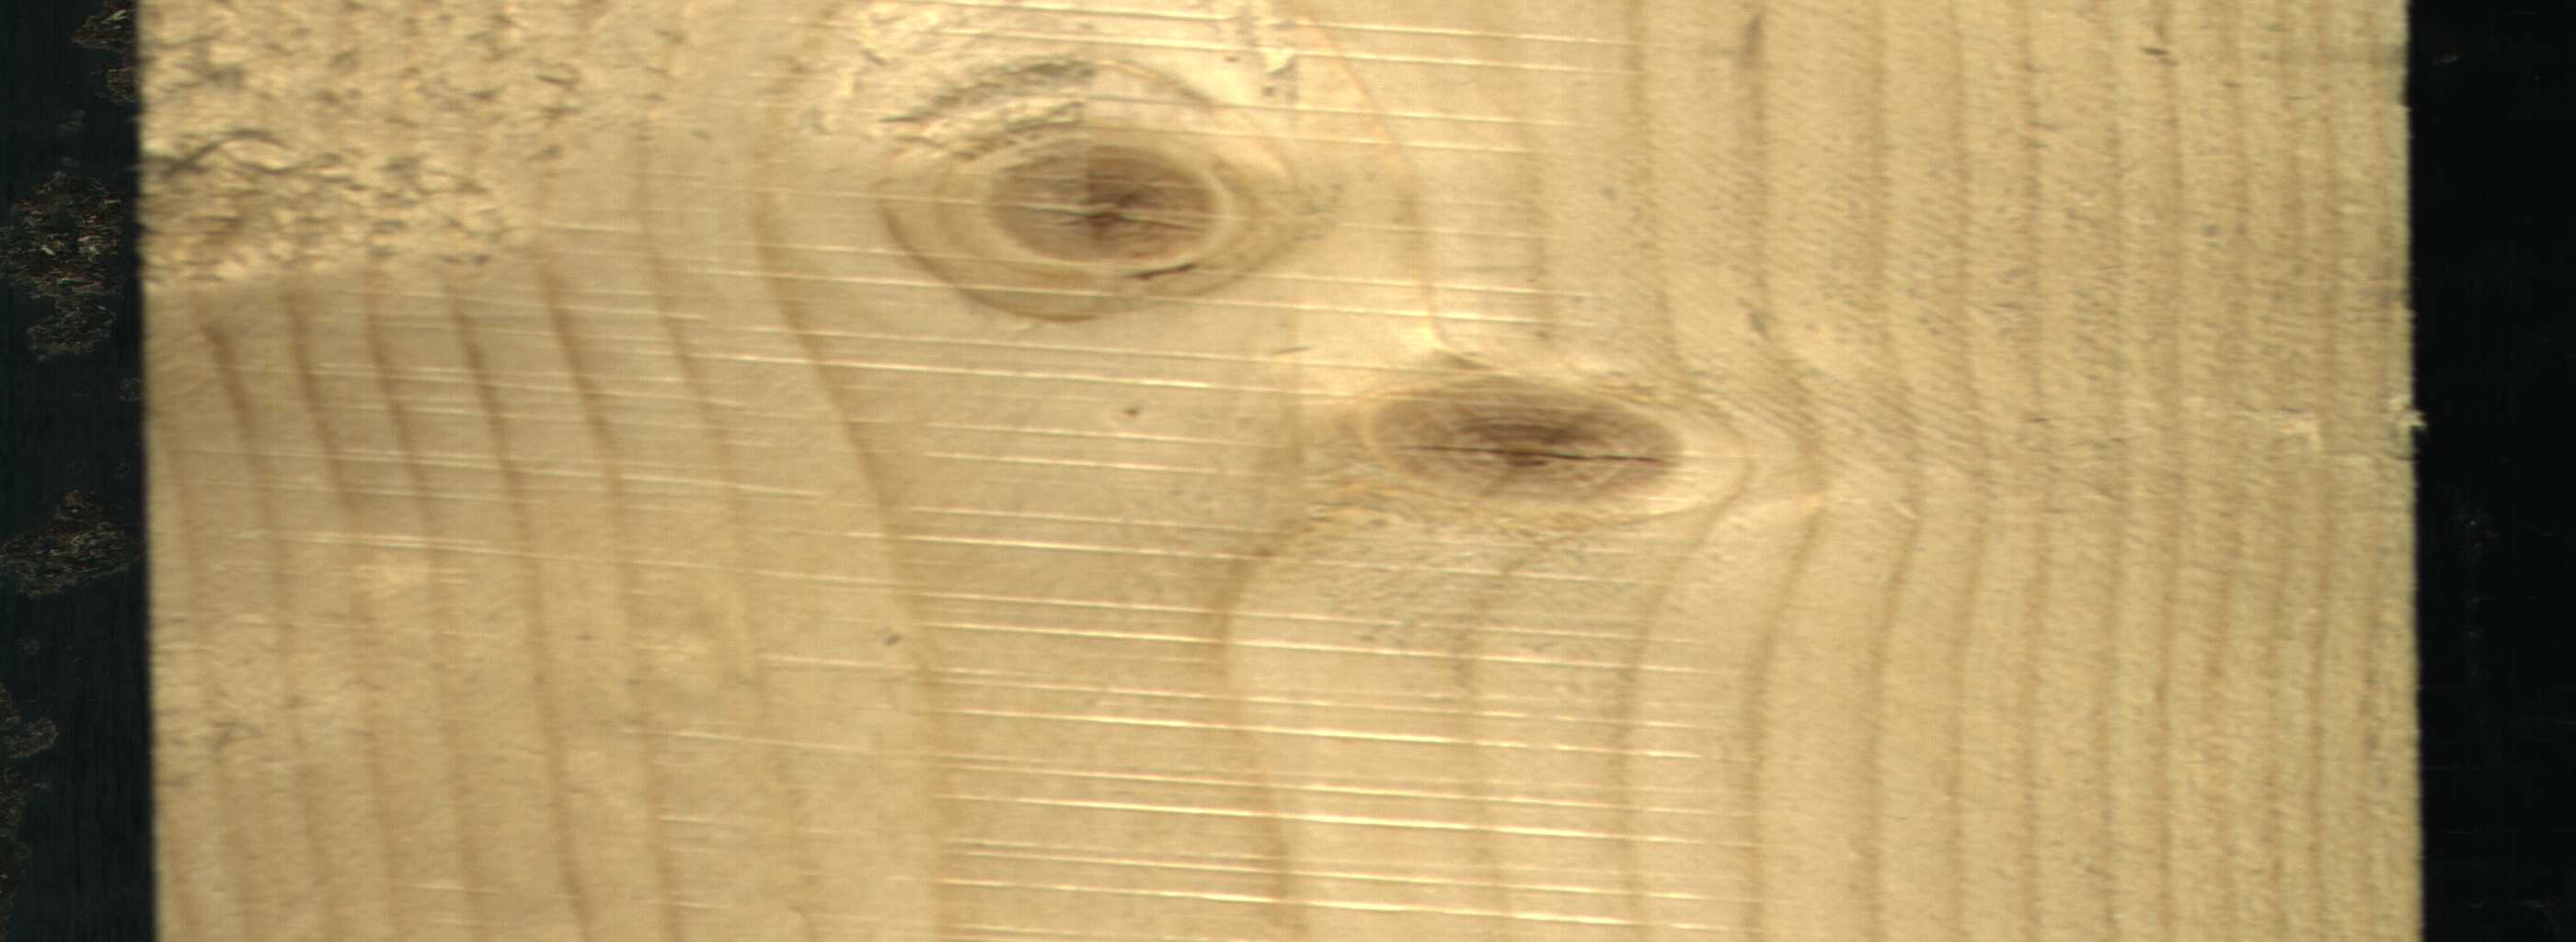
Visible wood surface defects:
knot_with_crack
knot_with_crack